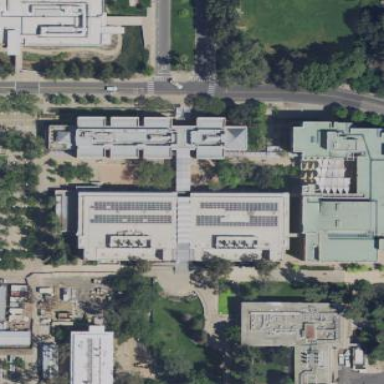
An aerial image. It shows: View of university building.